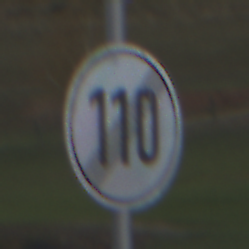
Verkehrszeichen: EndeGeschwindigkeit110
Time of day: SunriseSunset
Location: Outdoor (RoadRail)
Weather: PartlyCloudy
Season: NotSpecified
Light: Natural